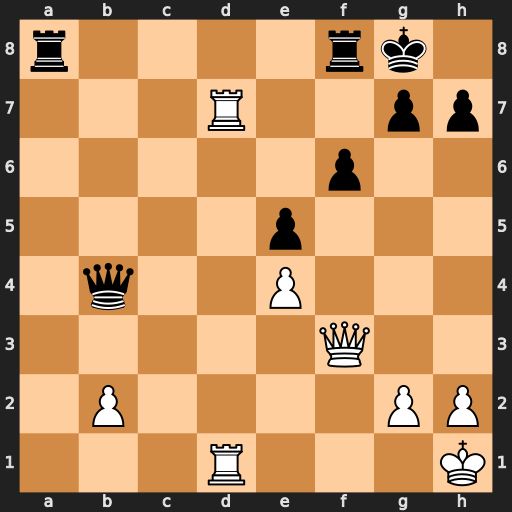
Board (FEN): r4rk1/3R2pp/5p2/4p3/1q2P3/5Q2/1P4PP/3R3K
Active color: w
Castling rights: -
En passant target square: -
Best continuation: Qg4 Rf7 Rxf7 Kxf7 Rd7+